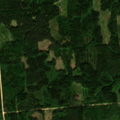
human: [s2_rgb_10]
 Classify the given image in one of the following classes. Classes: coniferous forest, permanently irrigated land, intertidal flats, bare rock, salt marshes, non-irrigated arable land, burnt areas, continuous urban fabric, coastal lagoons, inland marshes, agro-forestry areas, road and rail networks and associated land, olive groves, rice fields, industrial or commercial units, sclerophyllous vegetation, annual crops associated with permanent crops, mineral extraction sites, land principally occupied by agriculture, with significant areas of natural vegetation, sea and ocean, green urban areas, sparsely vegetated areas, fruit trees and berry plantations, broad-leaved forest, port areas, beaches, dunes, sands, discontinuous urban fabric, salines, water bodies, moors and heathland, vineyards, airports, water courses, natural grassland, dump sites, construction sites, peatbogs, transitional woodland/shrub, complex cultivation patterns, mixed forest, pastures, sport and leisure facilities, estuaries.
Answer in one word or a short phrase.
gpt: coniferous forest, mixed forest